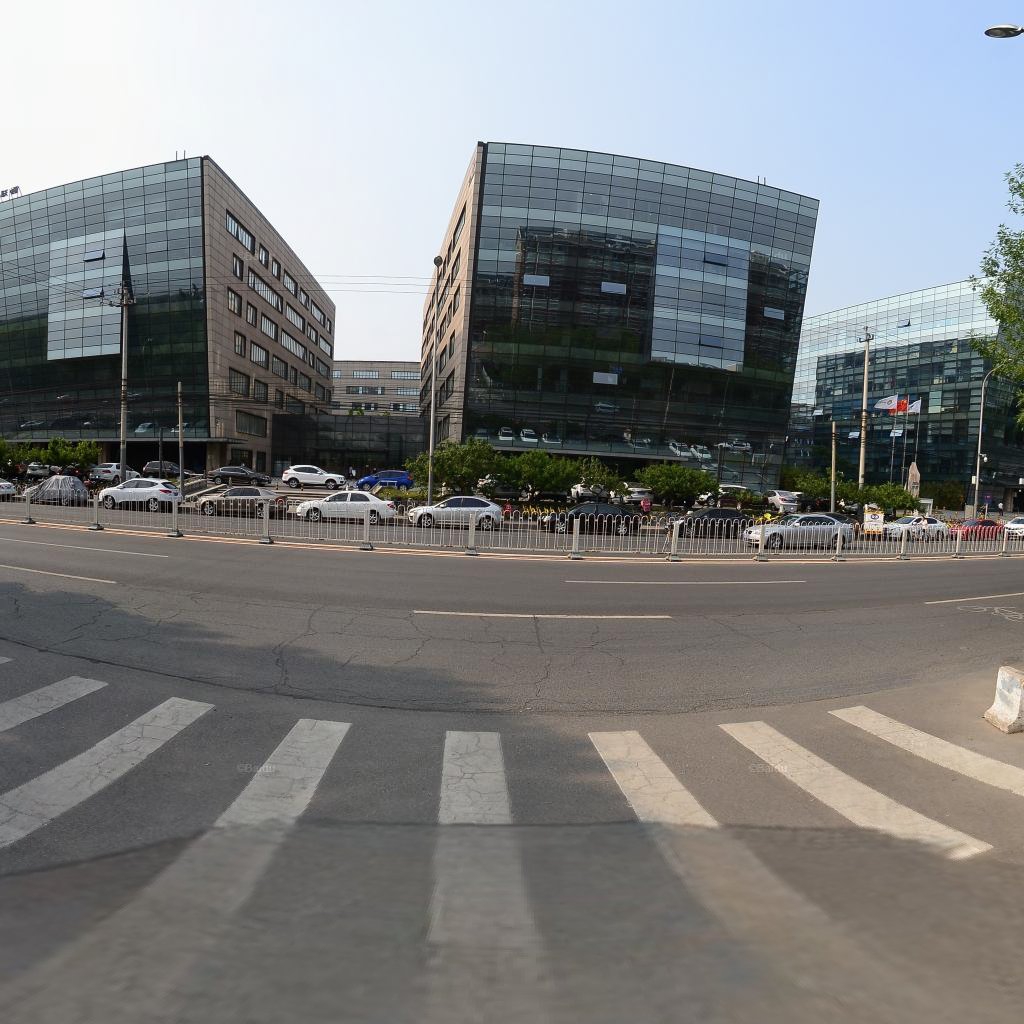
Region: Haidian
Road damage annotations: alligator crack